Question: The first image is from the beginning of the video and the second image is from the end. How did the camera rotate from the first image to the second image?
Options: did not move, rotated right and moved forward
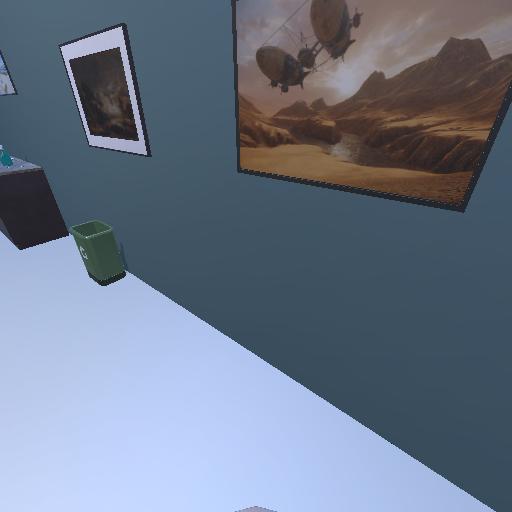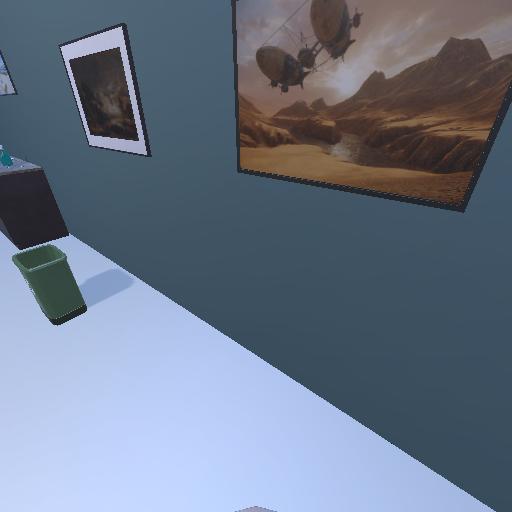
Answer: did not move